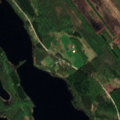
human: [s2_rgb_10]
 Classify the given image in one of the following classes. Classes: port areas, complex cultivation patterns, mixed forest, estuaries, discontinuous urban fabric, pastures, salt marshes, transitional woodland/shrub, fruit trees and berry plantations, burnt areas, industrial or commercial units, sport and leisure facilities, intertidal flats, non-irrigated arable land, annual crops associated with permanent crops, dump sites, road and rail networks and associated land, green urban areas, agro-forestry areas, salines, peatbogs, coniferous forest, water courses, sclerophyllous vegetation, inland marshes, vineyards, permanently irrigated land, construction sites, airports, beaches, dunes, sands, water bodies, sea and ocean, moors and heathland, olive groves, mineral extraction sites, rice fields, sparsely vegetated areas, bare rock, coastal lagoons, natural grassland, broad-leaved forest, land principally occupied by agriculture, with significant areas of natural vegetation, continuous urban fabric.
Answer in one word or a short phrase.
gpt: land principally occupied by agriculture, with significant areas of natural vegetation, coniferous forest, mixed forest, peatbogs, water bodies